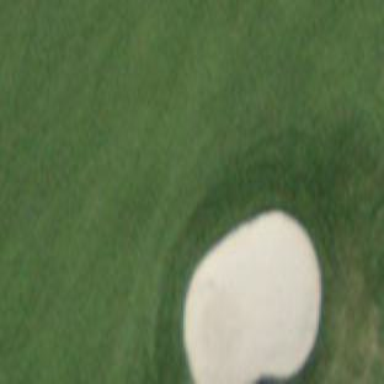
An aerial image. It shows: Golf bunker filled with natural sand.